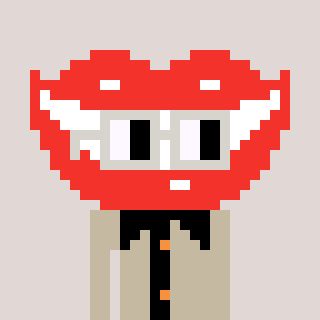
a pixel art character with square light gray glasses, a smile-shaped head and a bege-colored body on a warm background